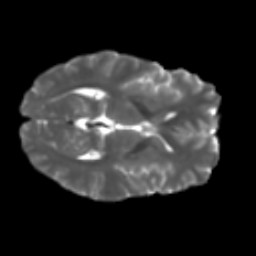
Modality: T2w
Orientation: axial
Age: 39
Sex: male
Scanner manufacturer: ge
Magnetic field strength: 3 T
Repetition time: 7.8 s
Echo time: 0.0608 s